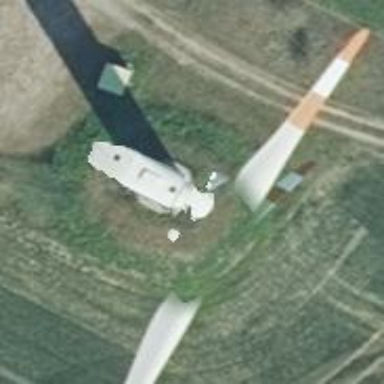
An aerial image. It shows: Wind turbine power generator.